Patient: sex F, age 65
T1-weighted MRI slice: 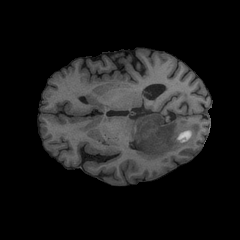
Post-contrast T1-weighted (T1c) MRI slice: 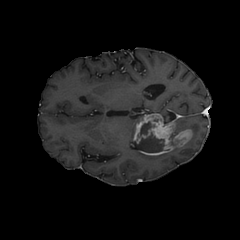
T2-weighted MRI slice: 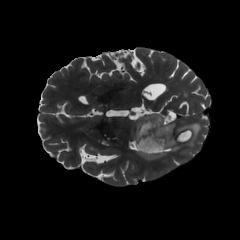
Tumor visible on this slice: yes
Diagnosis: Glioblastoma, IDH-wildtype
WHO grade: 4